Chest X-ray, AP view. Patient: 73 years old, sex F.
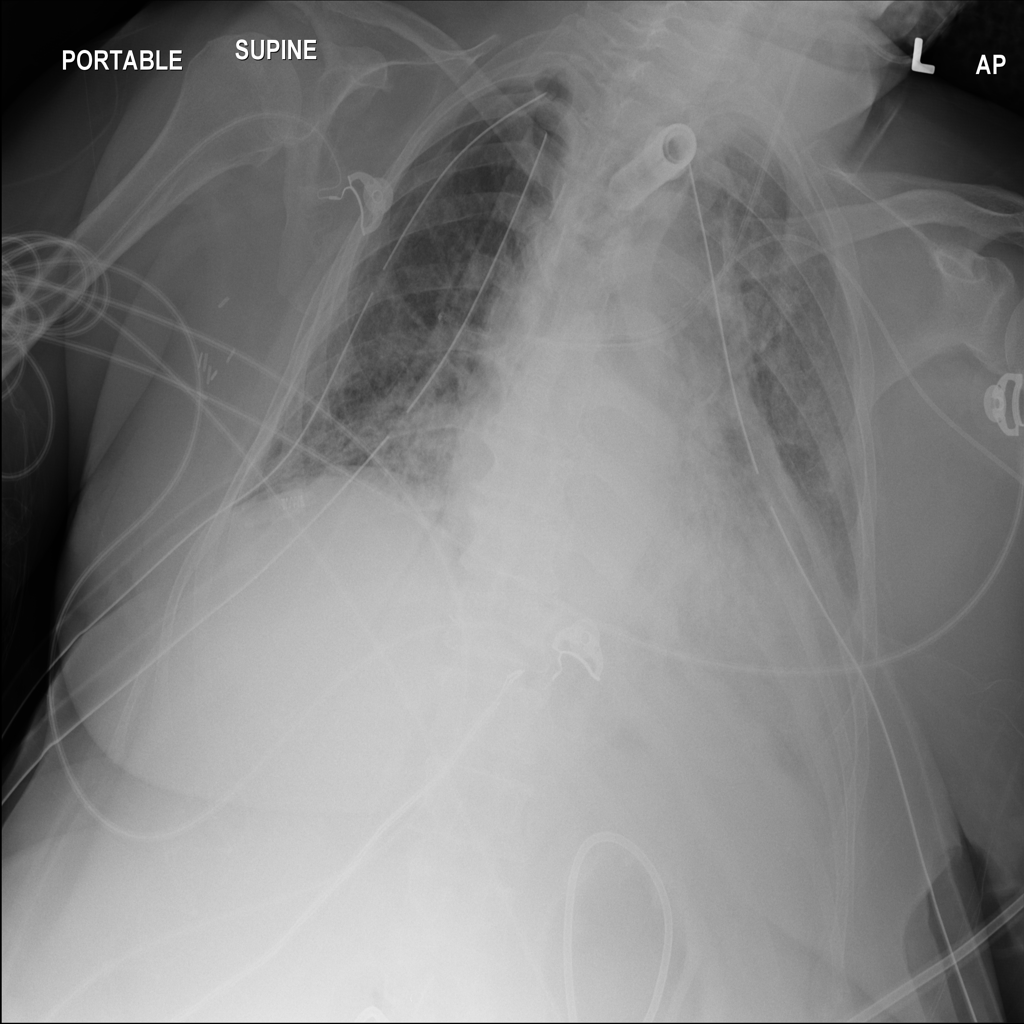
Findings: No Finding